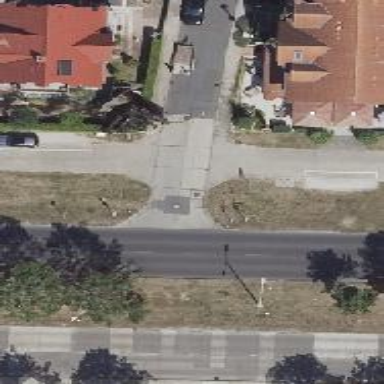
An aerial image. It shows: Road with stop sign.